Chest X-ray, PA view. Patient: 71 years old, sex M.
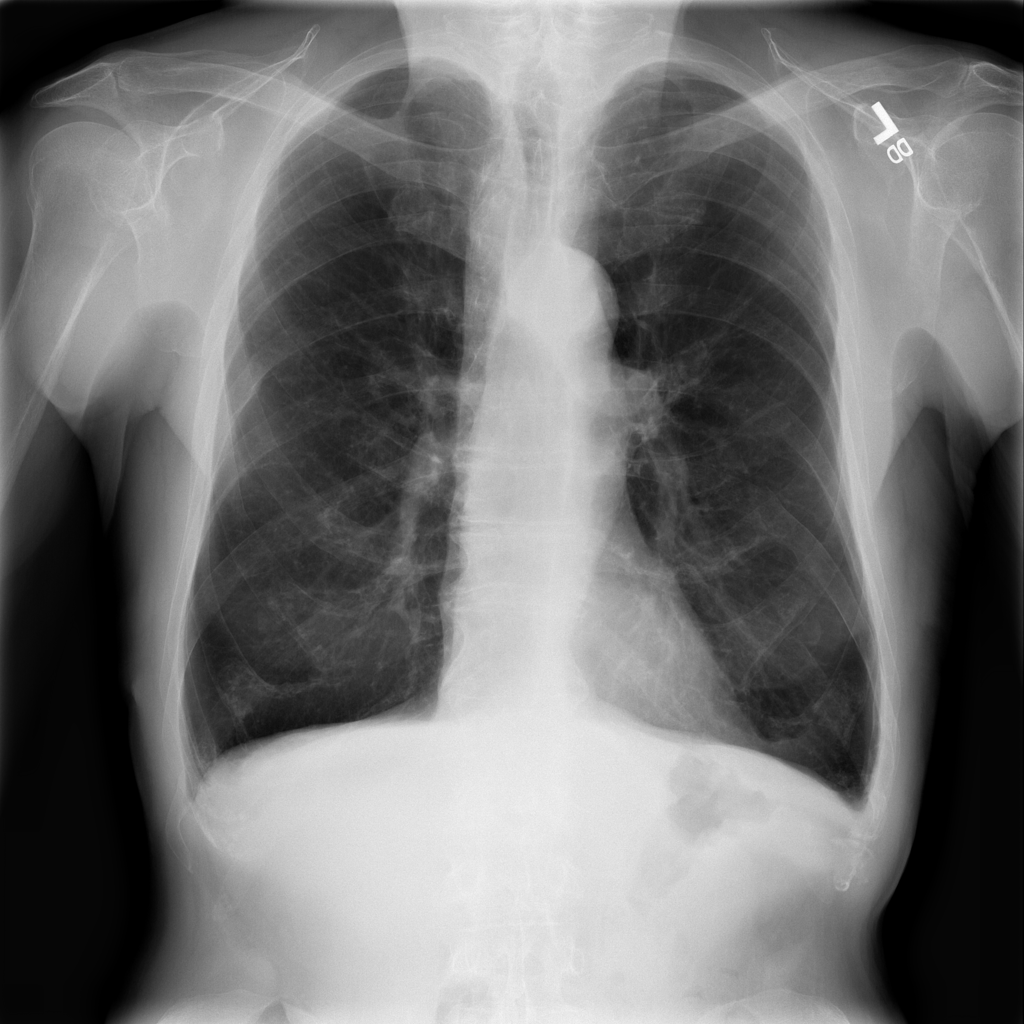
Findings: No Finding